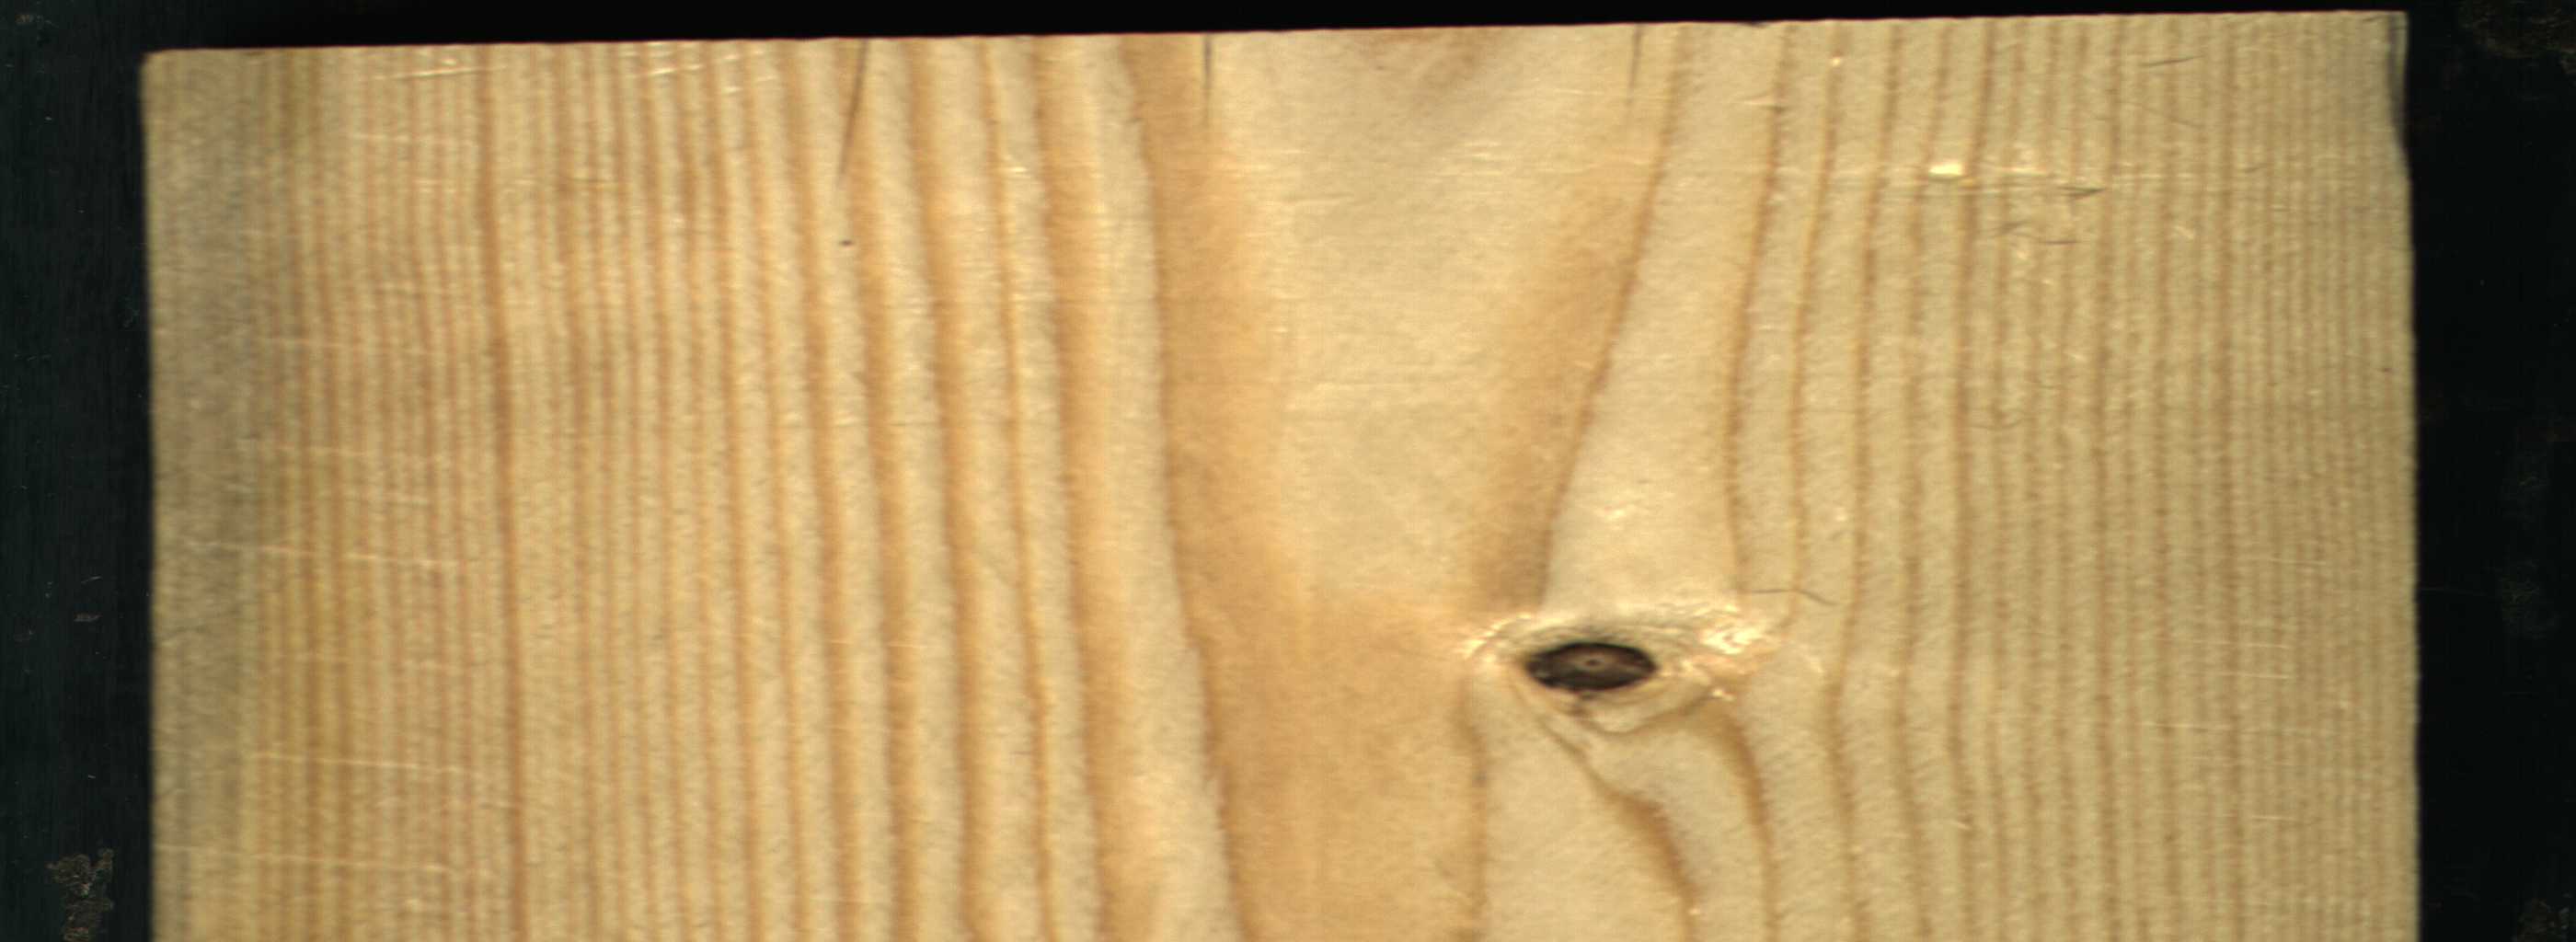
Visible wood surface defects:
Blue_Stain
Dead_Knot